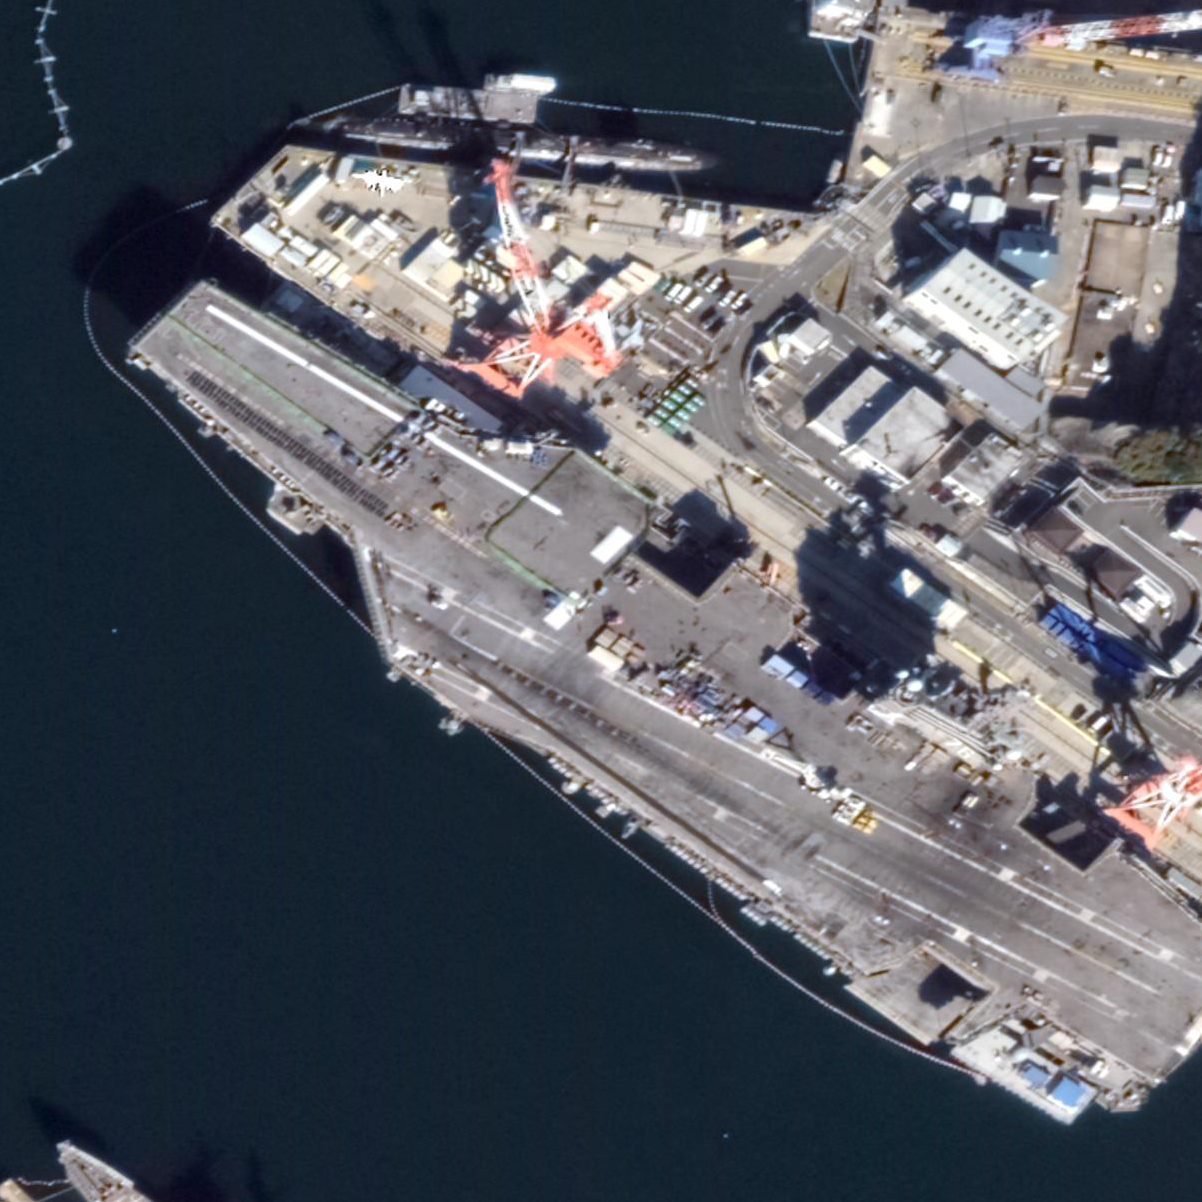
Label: aircraft_carrier